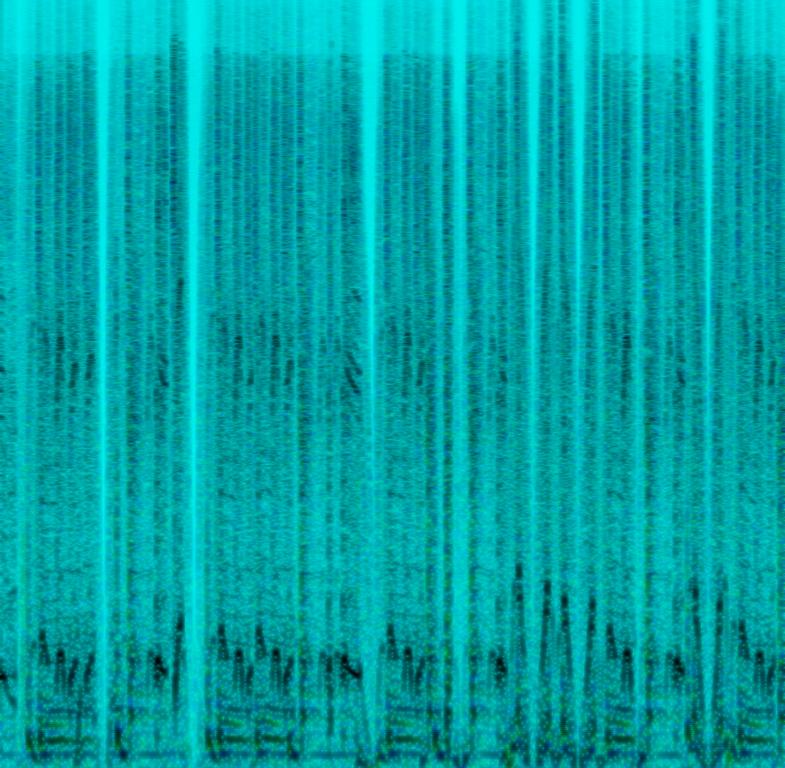
This is a DJ performance piece. The DJ is scratching the turntable over a breakbeat sample. The constantly shifting electronic drums are in the rhythmic background. There is a beat repeat effect added on the beat in the background. The atmosphere is urban. This piece could be playing in the background of a basketball skills compilation video.